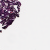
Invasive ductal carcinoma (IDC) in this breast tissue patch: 0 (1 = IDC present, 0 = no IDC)